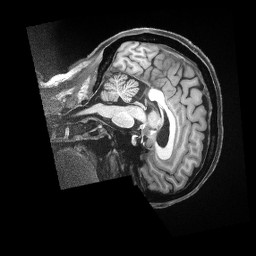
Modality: T1w
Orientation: sagittal
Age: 52
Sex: female
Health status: ill
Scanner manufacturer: siemens
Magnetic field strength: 3 T
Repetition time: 2.5 s
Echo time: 0.00181 s